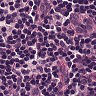
Metastatic tissue present: no